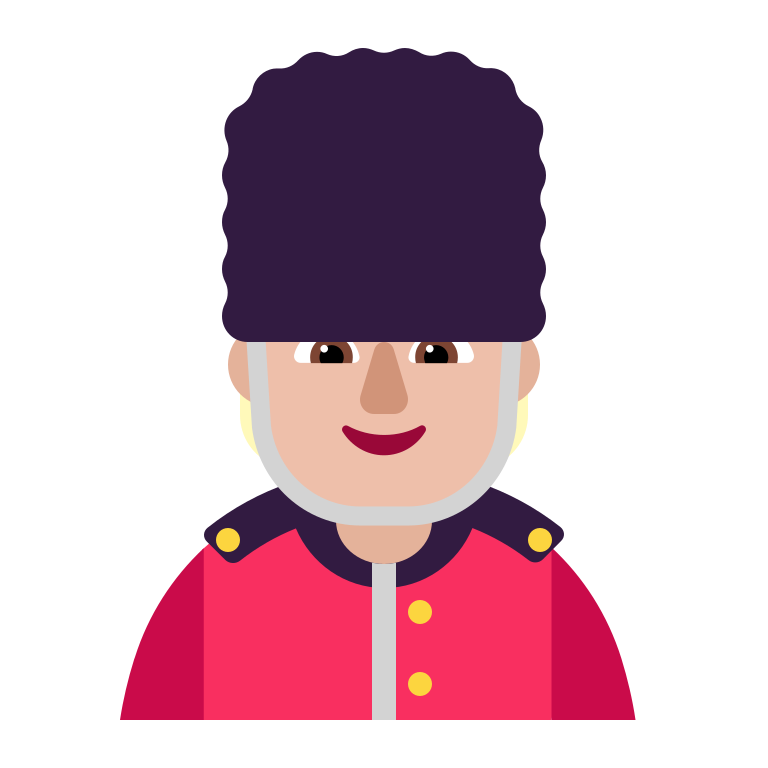
guard flat  light